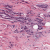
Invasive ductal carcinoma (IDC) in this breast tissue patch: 1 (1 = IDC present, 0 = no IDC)